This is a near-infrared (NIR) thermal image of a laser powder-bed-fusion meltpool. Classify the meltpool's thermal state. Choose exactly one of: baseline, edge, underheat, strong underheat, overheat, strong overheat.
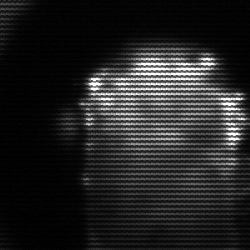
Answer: baseline